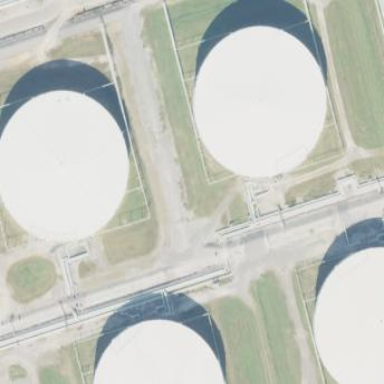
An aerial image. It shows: Storage tank created as man-made structure.